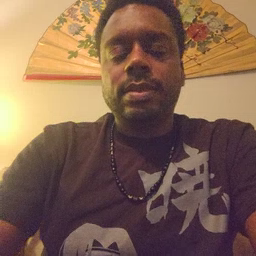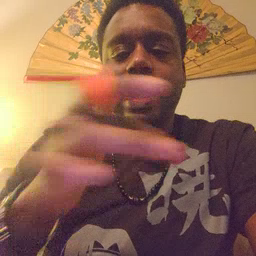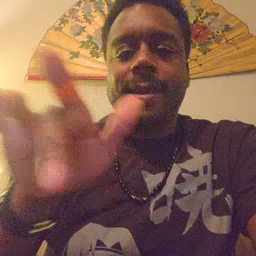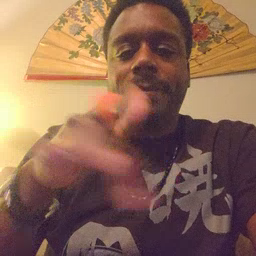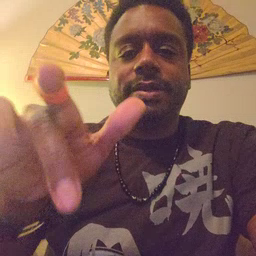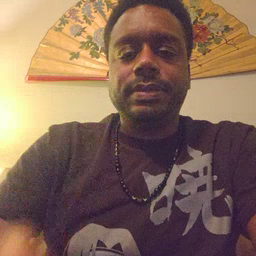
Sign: empty